Question: Count the number of objects in the diagram.
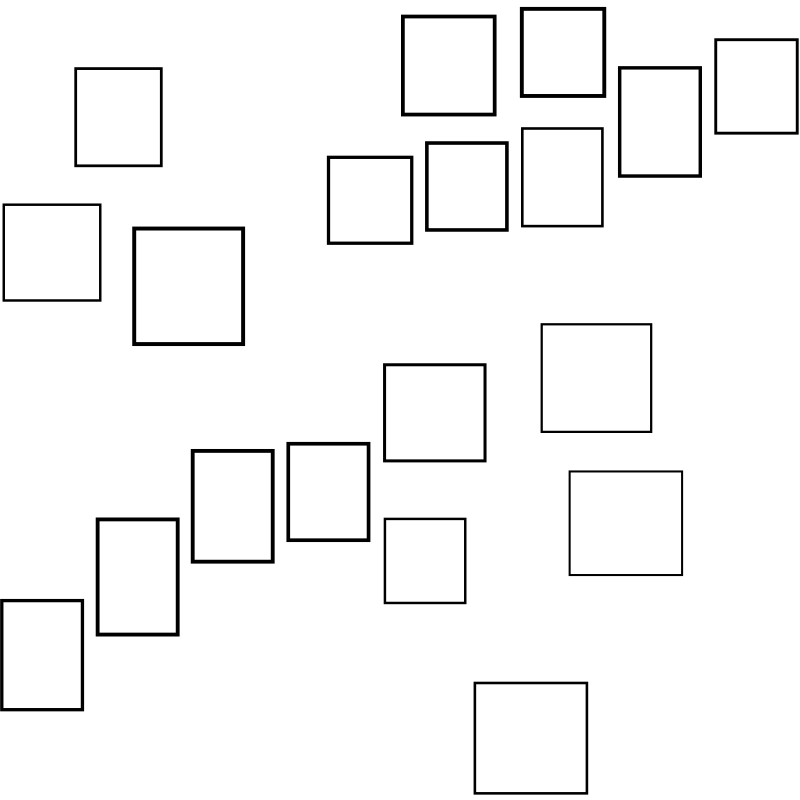
Answer: 19